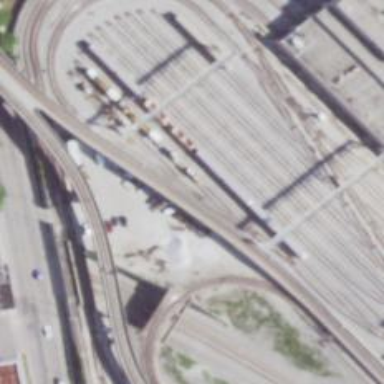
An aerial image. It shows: Electrified rail passing through service yard.